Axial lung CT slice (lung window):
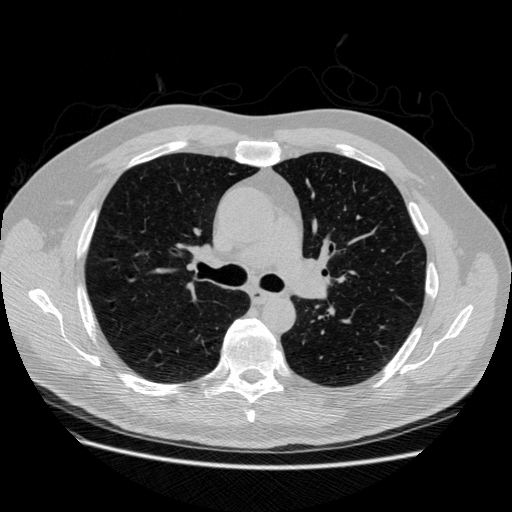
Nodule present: no